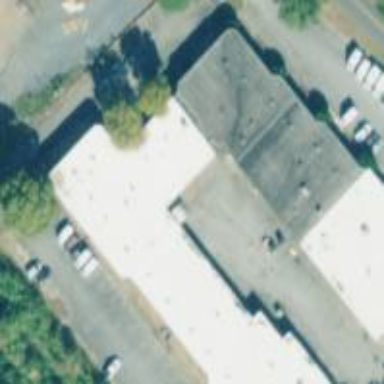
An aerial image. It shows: Commercial building.